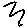
Label: zigzag